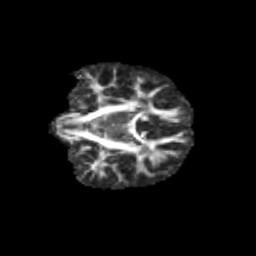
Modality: FA
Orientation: coronal
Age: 10
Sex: female
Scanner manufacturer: siemens
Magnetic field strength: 3 T
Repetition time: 3.8 s
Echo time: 0.07 s